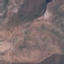
Label: HerbaceousVegetation